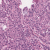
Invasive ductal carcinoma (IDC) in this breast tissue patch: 1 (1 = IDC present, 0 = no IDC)